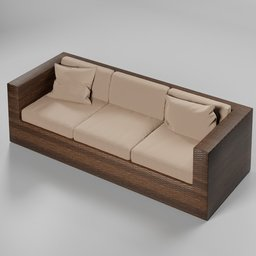
Label: furniture